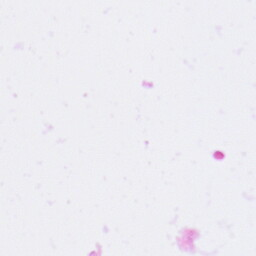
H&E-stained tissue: Pancreatic